Interaction volume radius: 5 \u00c5
Interaction volume height: 15 \u00c5
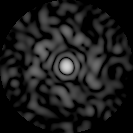
Disorder parameter: 0.8356